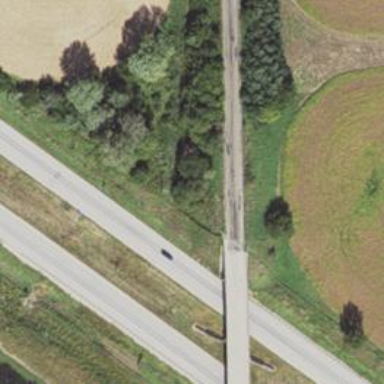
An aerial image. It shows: Residential road with bridge.